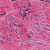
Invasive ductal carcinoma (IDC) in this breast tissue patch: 0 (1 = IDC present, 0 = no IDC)